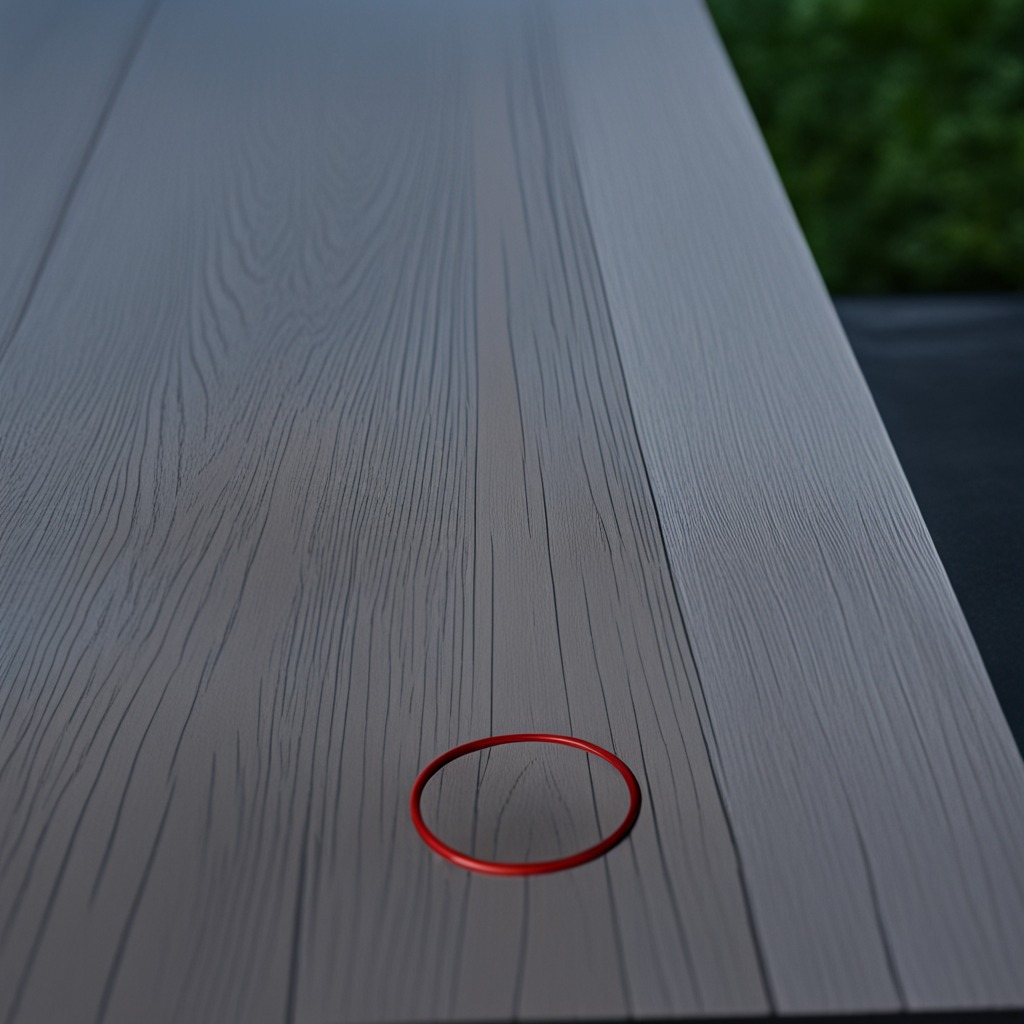
A rubber O-ring is lying on a old table with faint burn marks in a small garage at twilight.